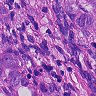
Metastatic tissue present: yes